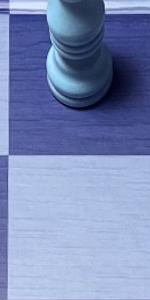
Label: Empty